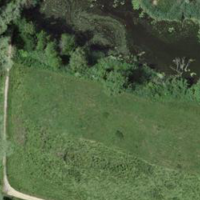
EUNIS habitat code: 23
Species observed at this site:
Lythrum salicaria
Rhamnus cathartica
Corvus corone
Podiceps cristatus
Actitis hypoleucos
Fulica atra
Anas crecca
Anser serrirostris
Alcedo atthis
Dendrocopos major
Limosa limosa
Bucephala clangula
Buteo buteo
Chroicocephalus ridibundus
Phylloscopus collybita
Larus michahellis
Cygnus olor
Ardea alba
Erithacus rubecula
Saxicola rubicola
Panurus biarmicus
Acrocephalus scirpaceus
Anas acuta
Branta hutchinsii
Cyanistes caeruleus
Lanius excubitor
Sturnus vulgaris
Chloris chloris
Aythya ferina
Anas platyrhynchos
Alopochen aegyptiaca
Aythya fuligula
Fringilla coelebs
Tadorna tadorna
Mareca penelope
Turdus merula
Filipendula ulmaria
Salix alba
Phalacrocorax carbo
Spatula clypeata
Mareca strepera
Parus major
Mergellus albellus
Mergus merganser
Milvus milvus
Sterna hirundo
Anser anser
Motacilla alba
Accipiter nisus